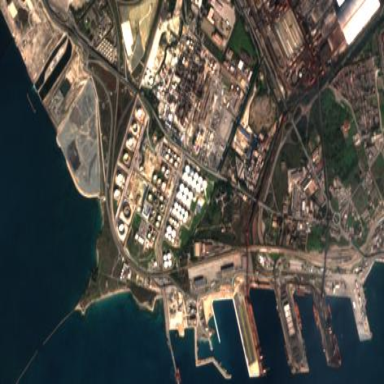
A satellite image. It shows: Industrial area with refinery.